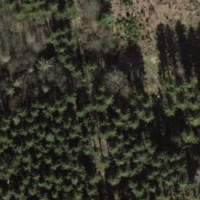
EUNIS habitat code: 44
Species observed at this site:
Sanicula europaea
Lysimachia nemorum
Veronica montana